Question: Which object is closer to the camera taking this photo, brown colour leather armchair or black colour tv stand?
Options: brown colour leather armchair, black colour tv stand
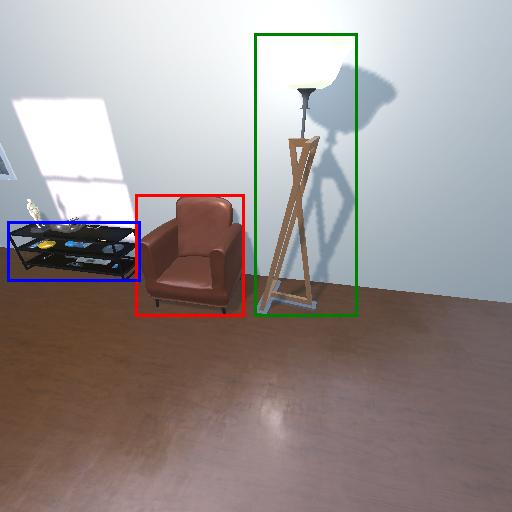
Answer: brown colour leather armchair